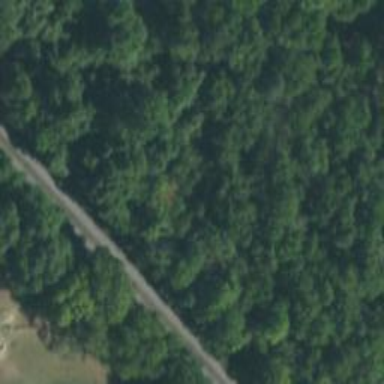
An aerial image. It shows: Driveway leading to service road.